Question: See the following XML code
'''
<?xml version="1.0" encoding="utf-8"?>
<ScrollView xmlns:android="http://schemas.android.com/apk/res/android"
android:layout_width="fill_parent"
android:layout_height="wrap_content" >
<LinearLayout
android:layout_width="fill_parent"
android:layout_height="wrap_content"
android:orientation="vertical" >
<include layout="@layout/header" />
<TextView
android:layout_width="fill_parent"
android:layout_height="18dp" />
<LinearLayout
android:layout_width="fill_parent"
android:layout_height="wrap_content"
android:background="@drawable/header"
android:orientation="horizontal" >
<ImageView
android:layout_width="50dp"
android:layout_height="50dp"
android:src="@drawable/calendar" />
<TextView
android:id="@+id/tvTitle"
android:layout_width="fill_parent"
android:layout_height="50dp"
android:gravity="center"
android:text="@string/calendar"
android:textColor="#FFFFFFFF"
android:textSize="18sp" />
</LinearLayout>
<LinearLayout
android:id="@+id/myLayout"
android:layout_width="fill_parent"
android:layout_height="wrap_content"
android:orientation="vertical" >
</LinearLayout>
<!-- <include layout="@layout/footer"/> -->
<LinearLayout
android:layout_width="wrap_content"
android:layout_height="wrap_content"
android:layout_gravity="bottom"
android:background="@drawable/datename_bottom_bg"
android:orientation="horizontal">
<TextView
android:id="@+id/upgrade_4"
android:layout_width="50dp"
android:layout_height="50dp"
android:layout_weight="1"
android:drawableTop="@drawable/upgrade"
android:gravity="center"
android:text="@string/upgrade"
android:textSize="8sp" />
<TextView
android:id="@+id/panchang_4"
android:layout_width="50dp"
android:layout_height="50dp"
android:layout_weight="1"
android:drawableTop="@drawable/kalash_bottom"
android:gravity="center"
android:text="@string/panchang"
android:textSize="8sp" />
<TextView
android:id="@+id/time_range_4"
android:layout_width="50dp"
android:layout_height="50dp"
android:layout_weight="1"
android:drawableTop="@drawable/timer_bottom"
android:gravity="center"
android:text="@string/timespan"
android:textSize="8sp" />
<TextView
android:id="@+id/reminder_4"
android:layout_width="50dp"
android:layout_height="50dp"
android:layout_weight="1"
android:drawableTop="@drawable/reminder_bottom"
android:gravity="center"
android:text="@string/reminders"
android:textSize="8sp" />
<!--
<TextView android:id="@+id/calendar_4" android:layout_width="50dp" android:layout_height="50dp" android:drawableTop="@drawable/calendar_bottom"
android:text="@string/calendar" android:textSize="8sp" android:gravity="center" android:layout_weight="1"/>
-->
</LinearLayout >
</LinearLayout>
</ScrollView>
'''
What this looks like is on the left and what I want it to look like is on the right, I also tried it by replacing LinearLayout to RelativeLaout but still not working. Please Help.!

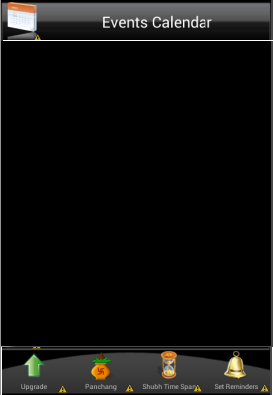
Answer: You should use RelativeLayout, Look for example
'''
<?xml version="1.0" encoding="utf-8"?>
<RelativeLayout xmlns:android="http://schemas.android.com/apk/res/android"
android:layout_width="match_parent"
android:layout_height="match_parent" >
<ScrollView
android:layout_width="match_parent"
android:layout_height="match_parent"
android:background="#ffff0000"
android:layout_above="@+id/bottom_panel">
</ScrollView>
<LinearLayout
android:id="@+id/bottom_panel"
android:orientation="horizontal"
android:layout_width="match_parent"
android:layout_height="wrap_content"
android:layout_alignParentBottom="true">
<Button
android:layout_width="0dip"
android:layout_weight="1"
android:layout_height="wrap_content"
android:text="Button 1"/>
<Button
android:layout_width="0dip"
android:layout_weight="1"
android:layout_height="wrap_content"
android:text="Button 2"/>
<Button
android:layout_width="0dip"
android:layout_weight="1"
android:layout_height="wrap_content"
android:text="Button 3"/>
<Button
android:layout_width="0dip"
android:layout_weight="1"
android:layout_height="wrap_content"
android:text="Button 4"/>
</LinearLayout>
</RelativeLayout>
'''
This will give you something similar. Just place your widgets instead of my buttons.